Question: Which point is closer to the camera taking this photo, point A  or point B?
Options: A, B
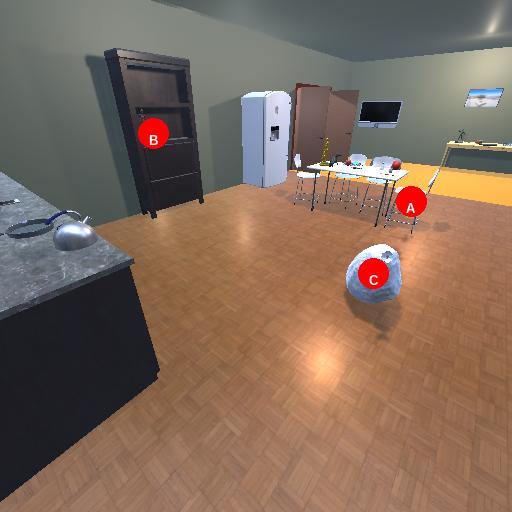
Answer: A